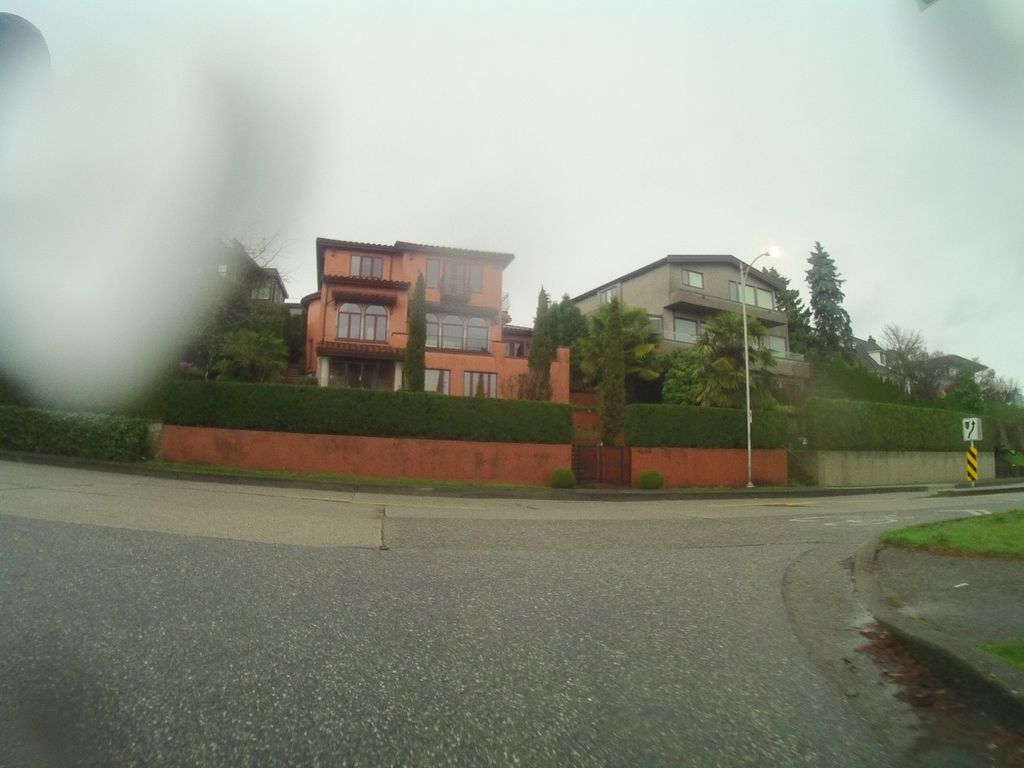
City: vancouver